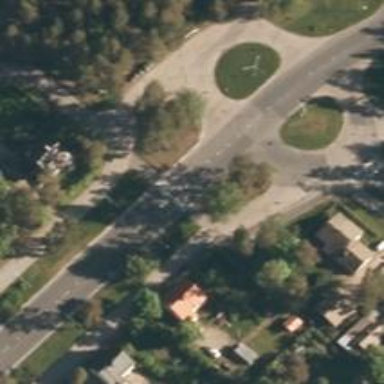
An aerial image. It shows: Secondary road with asphalt surface.